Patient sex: F
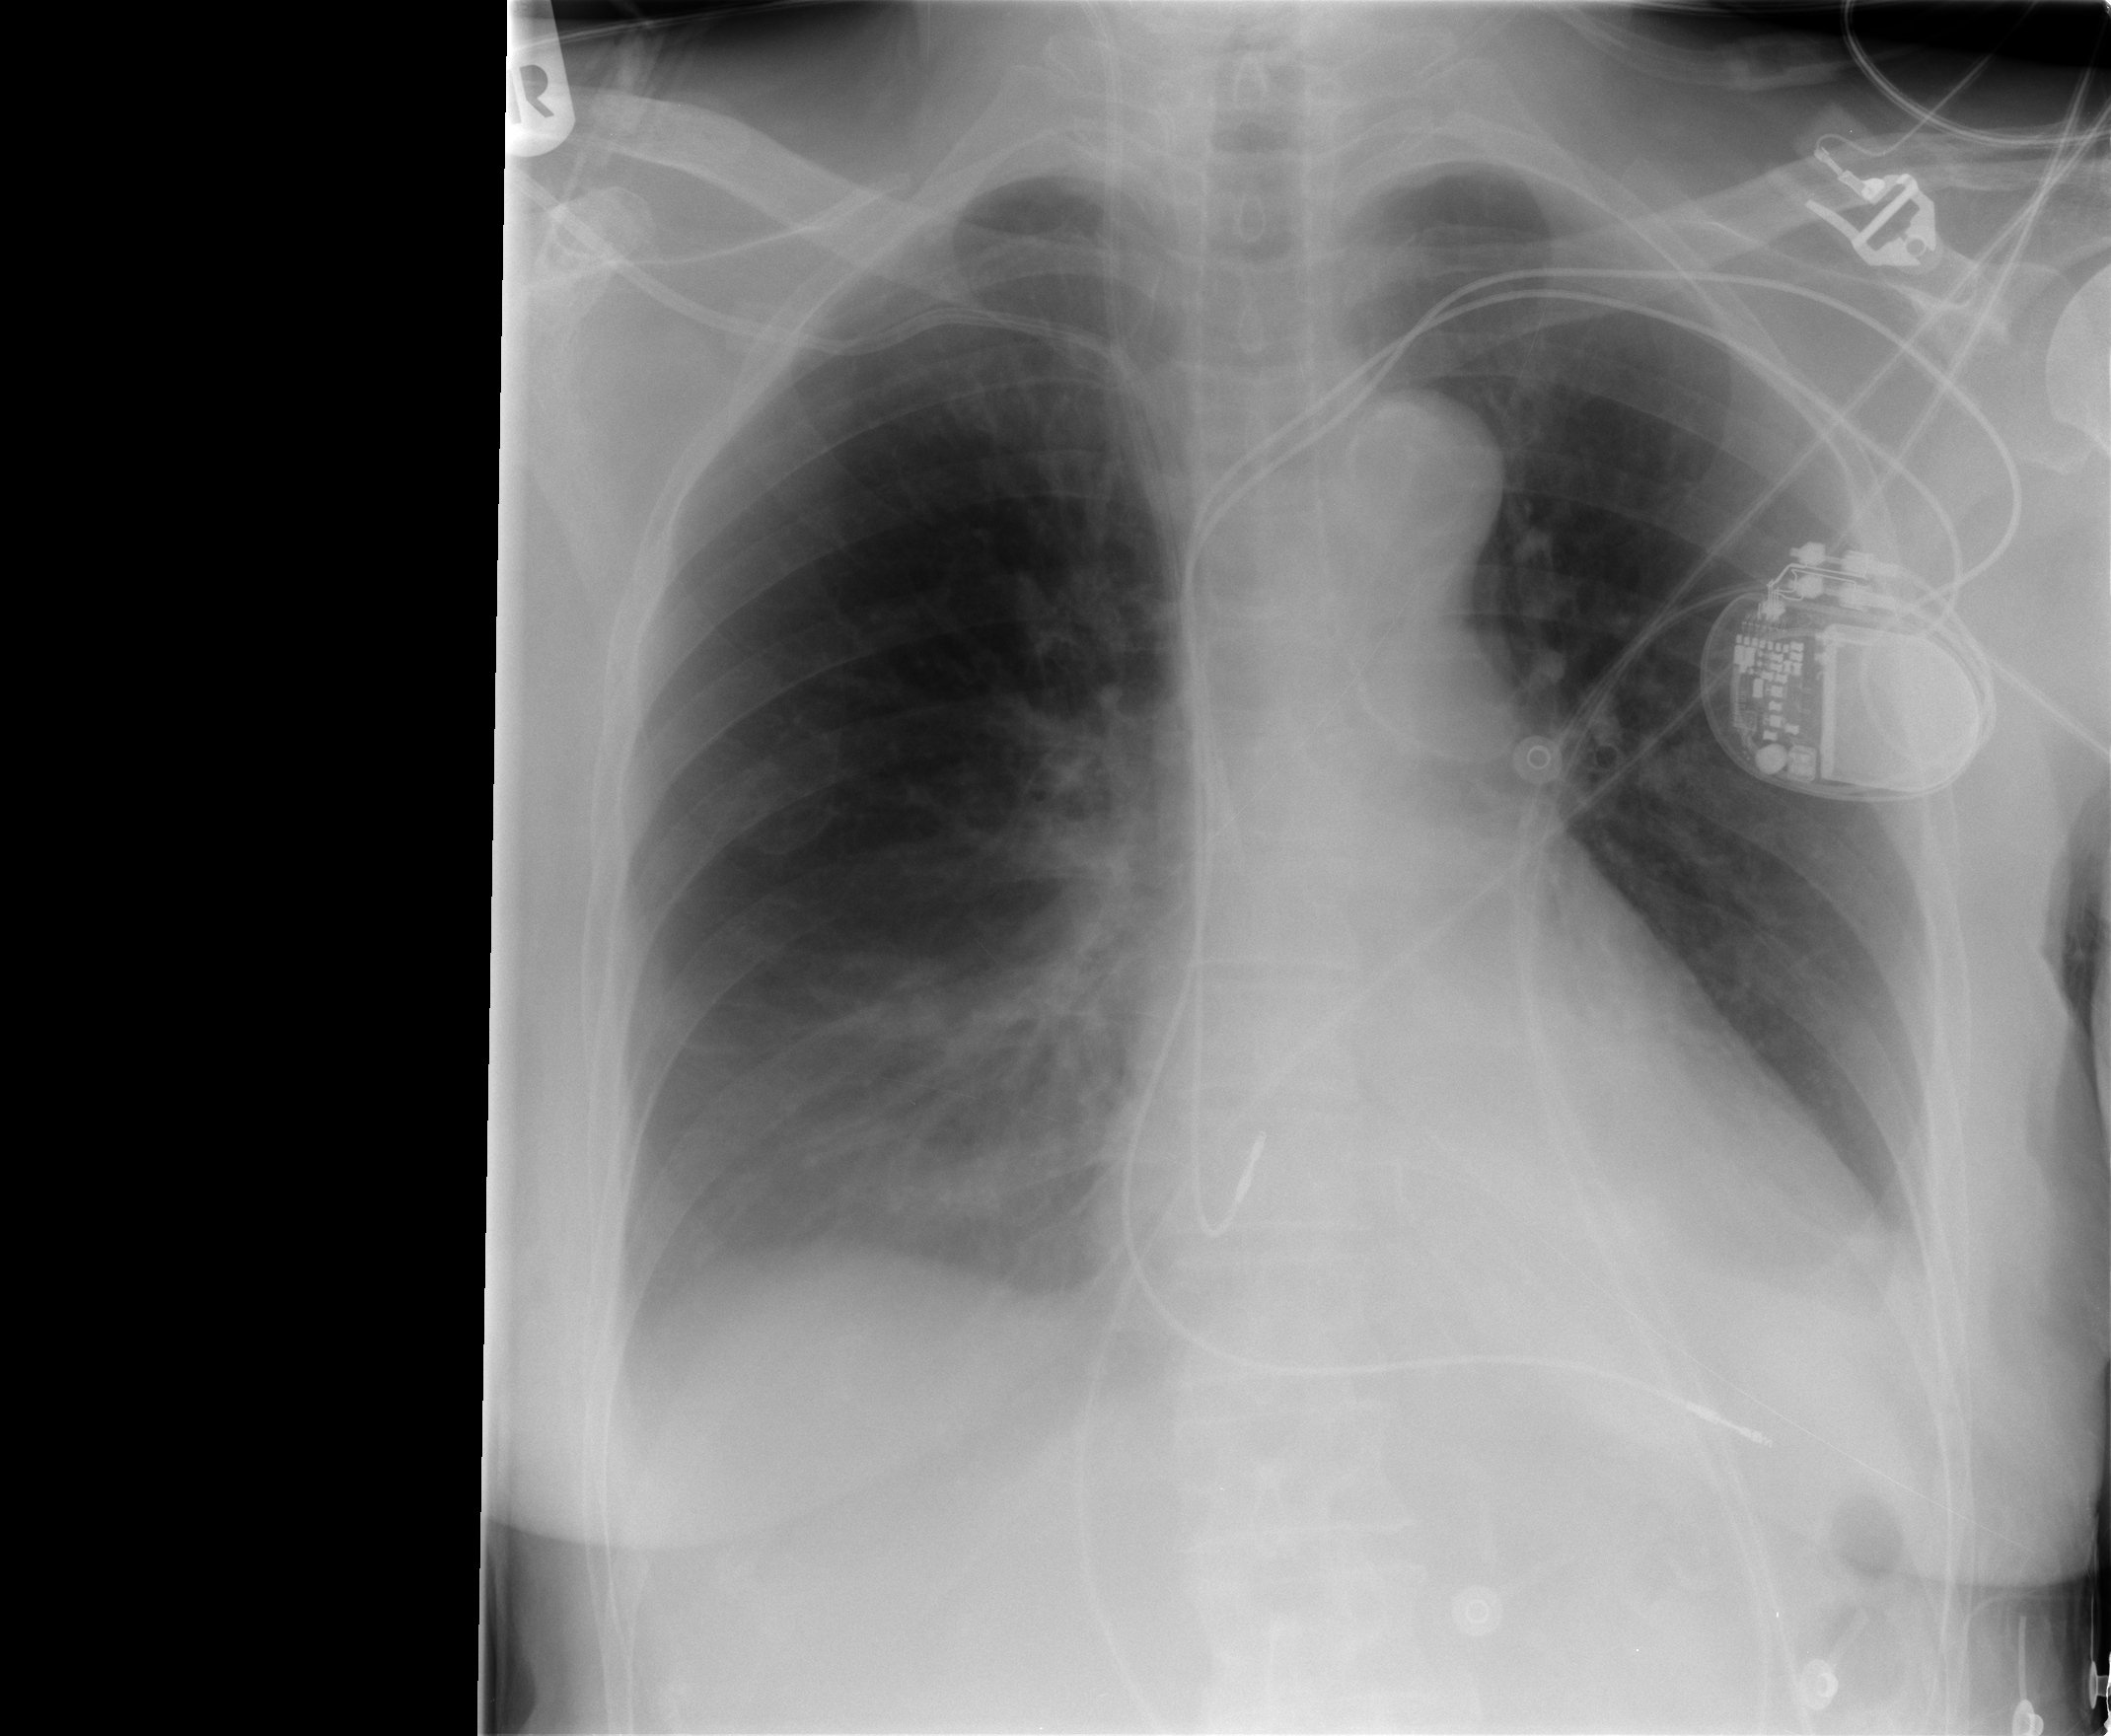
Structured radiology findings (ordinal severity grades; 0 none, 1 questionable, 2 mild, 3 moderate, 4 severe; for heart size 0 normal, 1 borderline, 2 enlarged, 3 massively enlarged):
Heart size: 2
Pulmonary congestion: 2
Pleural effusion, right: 0
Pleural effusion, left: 2
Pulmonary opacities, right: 2
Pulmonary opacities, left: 0
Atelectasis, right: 0
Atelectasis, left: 2